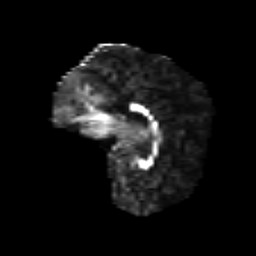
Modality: FA
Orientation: sagittal
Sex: male
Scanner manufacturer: siemens
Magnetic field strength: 3 T
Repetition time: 5 s
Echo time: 0.071 s